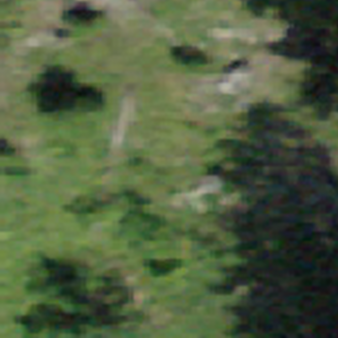
Label: other